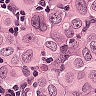
Metastatic tissue present: yes